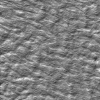
Atmospheric dust classification: not_dusty